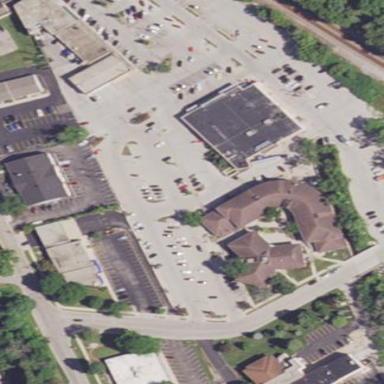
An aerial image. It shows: Retail area.